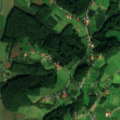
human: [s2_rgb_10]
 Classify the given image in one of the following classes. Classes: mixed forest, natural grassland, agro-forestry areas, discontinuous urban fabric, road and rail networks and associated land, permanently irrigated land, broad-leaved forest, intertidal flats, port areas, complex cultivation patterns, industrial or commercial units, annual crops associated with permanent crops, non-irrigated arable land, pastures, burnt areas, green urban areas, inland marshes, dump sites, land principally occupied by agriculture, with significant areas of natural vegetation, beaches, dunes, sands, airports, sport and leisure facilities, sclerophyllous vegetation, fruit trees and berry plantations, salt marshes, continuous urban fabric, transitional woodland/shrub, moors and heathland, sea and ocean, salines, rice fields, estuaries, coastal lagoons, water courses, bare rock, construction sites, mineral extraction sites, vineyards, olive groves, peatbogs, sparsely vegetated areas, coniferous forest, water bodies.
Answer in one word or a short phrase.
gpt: non-irrigated arable land, pastures, broad-leaved forest